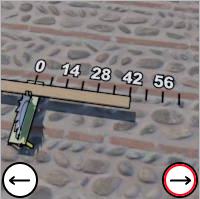
Task: length
Answer: 42
First scale value: 14.0